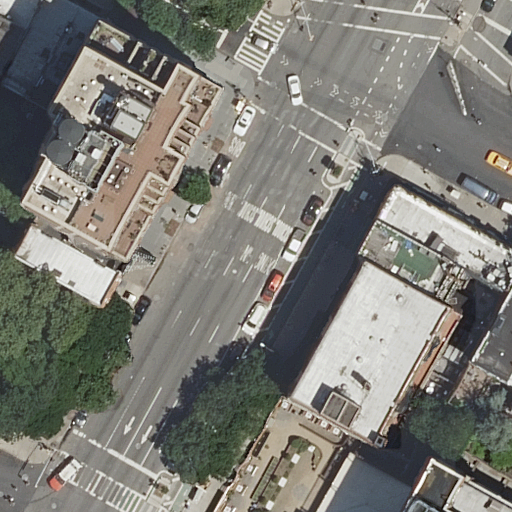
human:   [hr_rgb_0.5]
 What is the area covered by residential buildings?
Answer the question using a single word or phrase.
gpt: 2992m2

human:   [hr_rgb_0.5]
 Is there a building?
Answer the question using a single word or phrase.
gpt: yes

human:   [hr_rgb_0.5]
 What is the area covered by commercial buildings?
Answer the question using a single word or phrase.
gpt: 0m2

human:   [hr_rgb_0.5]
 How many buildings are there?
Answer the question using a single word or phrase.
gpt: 13

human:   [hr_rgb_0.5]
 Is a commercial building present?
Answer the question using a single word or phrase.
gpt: no

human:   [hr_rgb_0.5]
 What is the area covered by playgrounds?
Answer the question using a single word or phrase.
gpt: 919m2

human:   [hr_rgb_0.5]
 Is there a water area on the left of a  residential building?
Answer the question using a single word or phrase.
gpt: no

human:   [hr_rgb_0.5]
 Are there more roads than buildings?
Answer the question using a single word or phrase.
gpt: no

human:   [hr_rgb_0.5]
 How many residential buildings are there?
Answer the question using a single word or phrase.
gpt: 13

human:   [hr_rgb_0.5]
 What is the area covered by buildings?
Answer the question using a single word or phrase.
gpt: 2992m2

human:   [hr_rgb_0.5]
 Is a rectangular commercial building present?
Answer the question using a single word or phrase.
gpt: no

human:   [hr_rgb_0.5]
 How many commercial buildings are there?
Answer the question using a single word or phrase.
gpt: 0

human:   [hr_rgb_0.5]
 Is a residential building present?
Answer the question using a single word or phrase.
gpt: yes

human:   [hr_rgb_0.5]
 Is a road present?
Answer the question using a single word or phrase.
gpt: yes

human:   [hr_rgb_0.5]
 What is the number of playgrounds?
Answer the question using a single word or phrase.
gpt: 1

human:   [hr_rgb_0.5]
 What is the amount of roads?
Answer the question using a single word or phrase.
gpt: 10

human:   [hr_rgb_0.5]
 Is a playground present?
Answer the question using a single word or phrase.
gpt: yes

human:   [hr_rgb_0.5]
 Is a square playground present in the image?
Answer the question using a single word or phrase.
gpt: no

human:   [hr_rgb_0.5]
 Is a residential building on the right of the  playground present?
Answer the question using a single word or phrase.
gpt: yes

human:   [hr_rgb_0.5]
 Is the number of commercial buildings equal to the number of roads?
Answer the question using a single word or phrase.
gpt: no

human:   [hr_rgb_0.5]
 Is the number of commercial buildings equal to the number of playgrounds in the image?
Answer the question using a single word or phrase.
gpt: no

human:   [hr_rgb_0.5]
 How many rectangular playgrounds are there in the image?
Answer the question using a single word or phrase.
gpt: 1

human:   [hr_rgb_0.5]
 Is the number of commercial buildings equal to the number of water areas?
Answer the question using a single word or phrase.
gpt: yes

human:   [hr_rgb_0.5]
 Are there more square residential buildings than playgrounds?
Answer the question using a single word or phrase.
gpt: no

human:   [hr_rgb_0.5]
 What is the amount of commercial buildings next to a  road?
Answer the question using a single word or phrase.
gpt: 0

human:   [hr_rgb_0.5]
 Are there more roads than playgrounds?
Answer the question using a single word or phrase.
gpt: yes

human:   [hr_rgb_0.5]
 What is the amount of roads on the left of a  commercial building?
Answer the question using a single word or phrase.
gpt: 0

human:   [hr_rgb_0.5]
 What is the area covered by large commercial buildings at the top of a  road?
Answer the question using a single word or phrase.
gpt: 0m2

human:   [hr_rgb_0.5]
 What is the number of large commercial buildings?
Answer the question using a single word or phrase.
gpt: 0

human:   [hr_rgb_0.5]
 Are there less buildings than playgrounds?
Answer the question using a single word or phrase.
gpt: no

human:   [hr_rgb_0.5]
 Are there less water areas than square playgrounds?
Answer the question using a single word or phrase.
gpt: no

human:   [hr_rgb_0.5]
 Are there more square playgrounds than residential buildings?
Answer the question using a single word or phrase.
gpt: no

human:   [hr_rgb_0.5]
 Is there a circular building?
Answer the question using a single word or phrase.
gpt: no

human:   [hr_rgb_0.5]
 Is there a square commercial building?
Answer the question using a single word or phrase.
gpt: no

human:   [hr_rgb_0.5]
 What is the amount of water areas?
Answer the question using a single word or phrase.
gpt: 0

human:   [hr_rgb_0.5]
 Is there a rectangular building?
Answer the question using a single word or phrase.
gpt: yes

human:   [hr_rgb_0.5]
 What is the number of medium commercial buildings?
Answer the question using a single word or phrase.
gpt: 0

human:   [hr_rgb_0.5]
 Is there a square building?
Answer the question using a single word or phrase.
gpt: no

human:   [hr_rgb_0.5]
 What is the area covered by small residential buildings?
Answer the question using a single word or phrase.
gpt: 190m2

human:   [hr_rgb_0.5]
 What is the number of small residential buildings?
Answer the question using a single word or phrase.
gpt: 6

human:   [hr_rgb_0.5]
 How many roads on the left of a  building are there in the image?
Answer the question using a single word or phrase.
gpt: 10

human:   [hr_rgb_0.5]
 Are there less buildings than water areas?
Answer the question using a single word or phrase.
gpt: no

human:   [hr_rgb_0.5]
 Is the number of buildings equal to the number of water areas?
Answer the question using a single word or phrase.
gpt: no

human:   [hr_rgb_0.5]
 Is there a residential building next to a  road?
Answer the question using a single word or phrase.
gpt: yes

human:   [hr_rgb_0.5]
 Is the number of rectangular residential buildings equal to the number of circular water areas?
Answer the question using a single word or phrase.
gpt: no

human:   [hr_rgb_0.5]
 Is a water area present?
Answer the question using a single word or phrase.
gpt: no

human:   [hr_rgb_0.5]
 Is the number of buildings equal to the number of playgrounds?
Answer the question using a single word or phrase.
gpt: no

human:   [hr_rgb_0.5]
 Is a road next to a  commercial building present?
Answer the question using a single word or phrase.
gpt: no

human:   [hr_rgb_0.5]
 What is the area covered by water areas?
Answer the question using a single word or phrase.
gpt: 0m2

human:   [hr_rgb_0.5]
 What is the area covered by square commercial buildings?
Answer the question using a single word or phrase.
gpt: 0m2

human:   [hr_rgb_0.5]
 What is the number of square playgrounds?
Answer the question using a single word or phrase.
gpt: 0

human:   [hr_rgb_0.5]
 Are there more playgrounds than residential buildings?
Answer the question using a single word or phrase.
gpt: no

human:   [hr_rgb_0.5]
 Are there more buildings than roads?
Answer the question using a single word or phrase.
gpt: yes

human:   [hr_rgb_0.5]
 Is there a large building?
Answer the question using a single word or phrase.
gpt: yes

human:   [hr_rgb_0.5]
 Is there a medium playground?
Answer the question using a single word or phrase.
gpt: no

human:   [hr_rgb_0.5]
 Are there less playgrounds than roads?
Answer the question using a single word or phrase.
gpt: yes

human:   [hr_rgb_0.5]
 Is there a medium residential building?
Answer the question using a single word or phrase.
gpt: yes

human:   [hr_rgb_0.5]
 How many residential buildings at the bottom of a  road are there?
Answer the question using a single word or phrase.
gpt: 10

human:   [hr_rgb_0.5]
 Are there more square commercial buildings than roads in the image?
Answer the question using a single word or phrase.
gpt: no

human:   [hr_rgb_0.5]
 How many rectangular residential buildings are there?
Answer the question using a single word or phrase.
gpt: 11

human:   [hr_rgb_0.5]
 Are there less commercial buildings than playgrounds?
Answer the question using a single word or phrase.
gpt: yes

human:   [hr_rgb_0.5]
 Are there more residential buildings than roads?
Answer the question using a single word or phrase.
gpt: yes

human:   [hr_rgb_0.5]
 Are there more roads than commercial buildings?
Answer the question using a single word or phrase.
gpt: yes

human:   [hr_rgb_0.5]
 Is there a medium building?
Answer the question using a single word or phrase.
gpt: yes